Question: Please help me to query values from six(6) tables in SQL.
These are the tables:
'''
select Pid from BillOrderTbl
select Pid from CustomerCreditItm
select Pid from SalesBillOrderTbl
select Pid from SalesOrderItm
select Pid from VendorCreditItm
select Pid from OrderItm
'''
I am trying to do like this.
'''
select OrderItm.Pid, BillOrderTbl.Pid, CustomerCreditItm.Pid, SalesBillOrderTbl.Pid, SalesOrderItm.Pid, VendorCreditItm.Pid
from OrderItm
inner join BillOrderTbl on BillOrderTbl.Pid = OrderItm.Pid
inner join CustomerCreditItm on BillOrderTbl.Pid = CustomerCreditItm.Pid
inner join SalesBillOrderTbl on CustomerCreditItm.Pid = SalesBillOrderTbl.Pid
inner join SalesOrderItm on SalesBillOrderTbl.Pid = SalesOrderItm.Pid
inner join VendorCreditItm on SalesOrderItm.Pid = VendorCreditItm.Pid
'''
I am getting this output.

but in actual there is data in 'OrderItm.Pid' column.
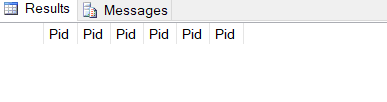
Answer: Try this:
'''
SELECT *
FROM (
SELECT Pid FROM BillOrderTbl
UNION ALL
SELECT Pid FROM CustomerCreditItm
UNION ALL
SELECT Pid FROM SalesBillOrderTbl
UNION ALL
SELECT Pid FROM SalesOrderItm
UNION ALL
SELECT Pid FROM VendorCreditItm
UNION ALL
SELECT Pid FROM OrderItm
) MyTables
'''